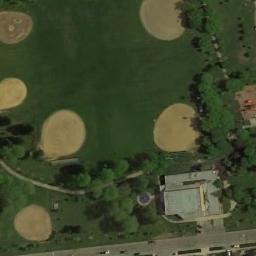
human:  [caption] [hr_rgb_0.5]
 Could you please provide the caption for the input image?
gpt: There are six baseball diamonds in the middle of grass covered with trees .

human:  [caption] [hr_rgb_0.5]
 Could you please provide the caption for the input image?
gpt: Some baseball diamonds of different sizes surrounded by some trees and a building beside .

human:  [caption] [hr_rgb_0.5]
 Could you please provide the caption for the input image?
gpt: There are several baseball diamonds in the grass surrounded by the forests .

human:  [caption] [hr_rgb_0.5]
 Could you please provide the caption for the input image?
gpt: There is a white house on the edge of the baseball field .

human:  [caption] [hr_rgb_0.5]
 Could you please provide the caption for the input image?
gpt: Six baseball diamonds are surrounded by grass .